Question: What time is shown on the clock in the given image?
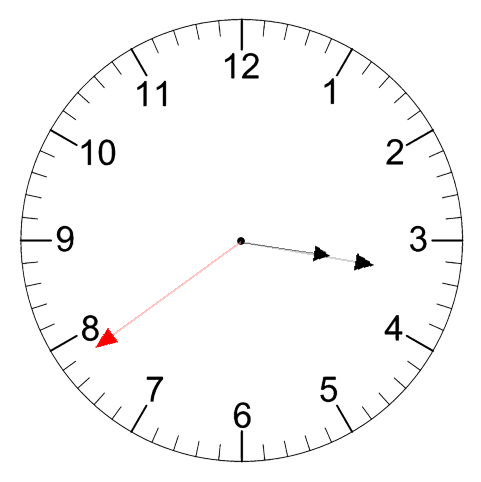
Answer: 03:16:39